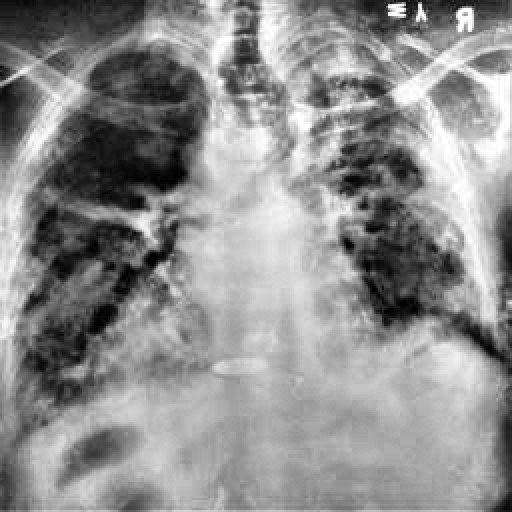
Finding: TUBERCULOSIS